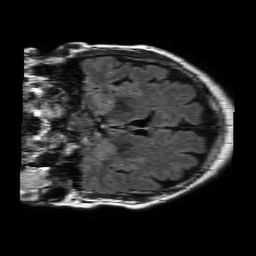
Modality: FLAIR
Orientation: coronal
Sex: female
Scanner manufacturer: philips
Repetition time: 11 s
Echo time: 0.125 s